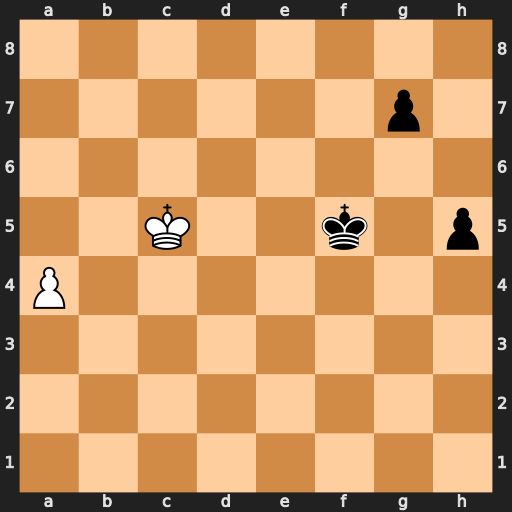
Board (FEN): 8/6p1/8/2K2k1p/P7/8/8/8
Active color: w
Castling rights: -
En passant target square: -
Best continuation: a5 h4 a6 h3 a7 h2 a8=Q